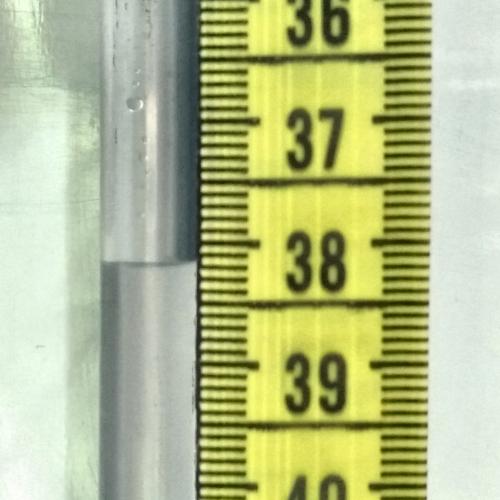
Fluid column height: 38.2 cm